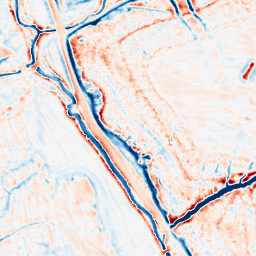
Category: edge_preserving
Decomposition family: bilateral
Decomposition parameters: d: 15
sigma_color: 75
sigma_space: 25
Upsampling method: sinc_hamming
Upsampling parameters: scale: 8
kernel_size: 16
Upsampling scale: 8